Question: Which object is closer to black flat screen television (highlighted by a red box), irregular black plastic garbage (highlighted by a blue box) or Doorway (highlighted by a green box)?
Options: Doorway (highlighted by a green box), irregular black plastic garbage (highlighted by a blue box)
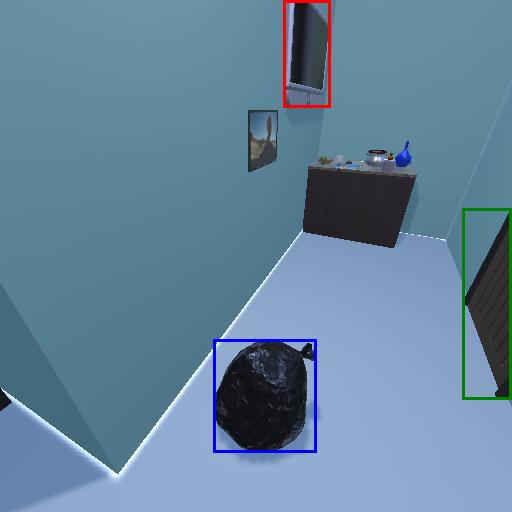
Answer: Doorway (highlighted by a green box)